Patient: sex F, age 34
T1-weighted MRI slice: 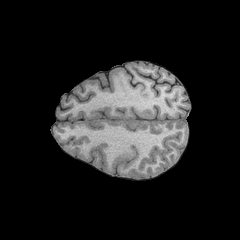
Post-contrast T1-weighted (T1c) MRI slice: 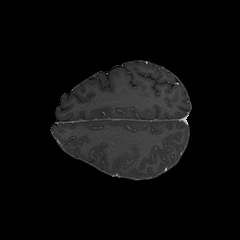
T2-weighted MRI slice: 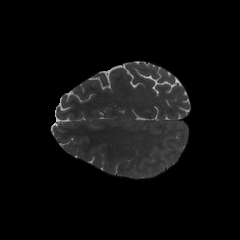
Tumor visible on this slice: no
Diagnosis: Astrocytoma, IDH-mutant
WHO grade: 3